Field crop: tomato
Growth stage: 2
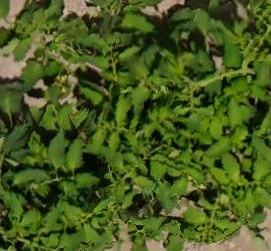
Species: tomato